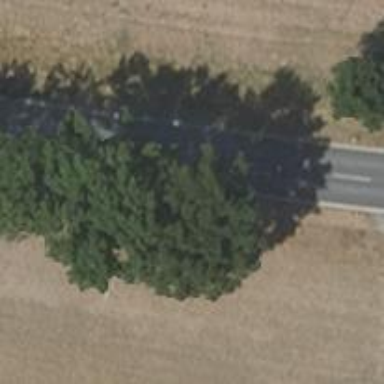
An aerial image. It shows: Row of deciduous broadleaved trees.